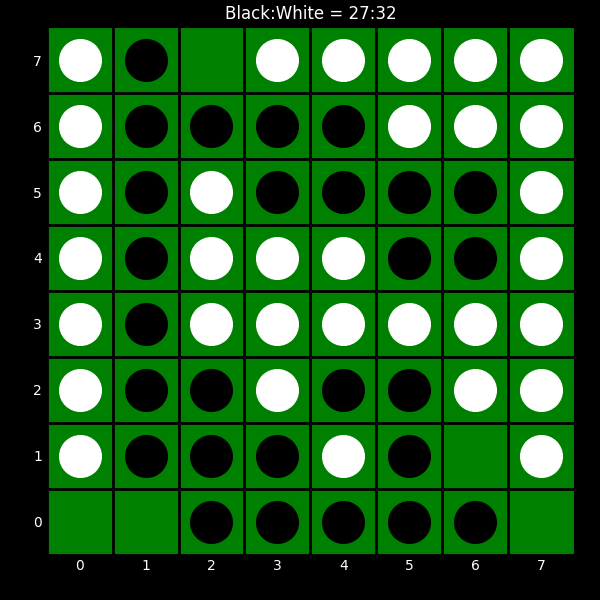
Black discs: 27
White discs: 32